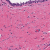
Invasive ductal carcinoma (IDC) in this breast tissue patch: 0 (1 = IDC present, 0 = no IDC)